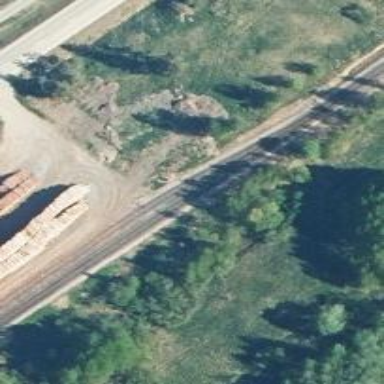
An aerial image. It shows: Wedge is used for the railway derail.